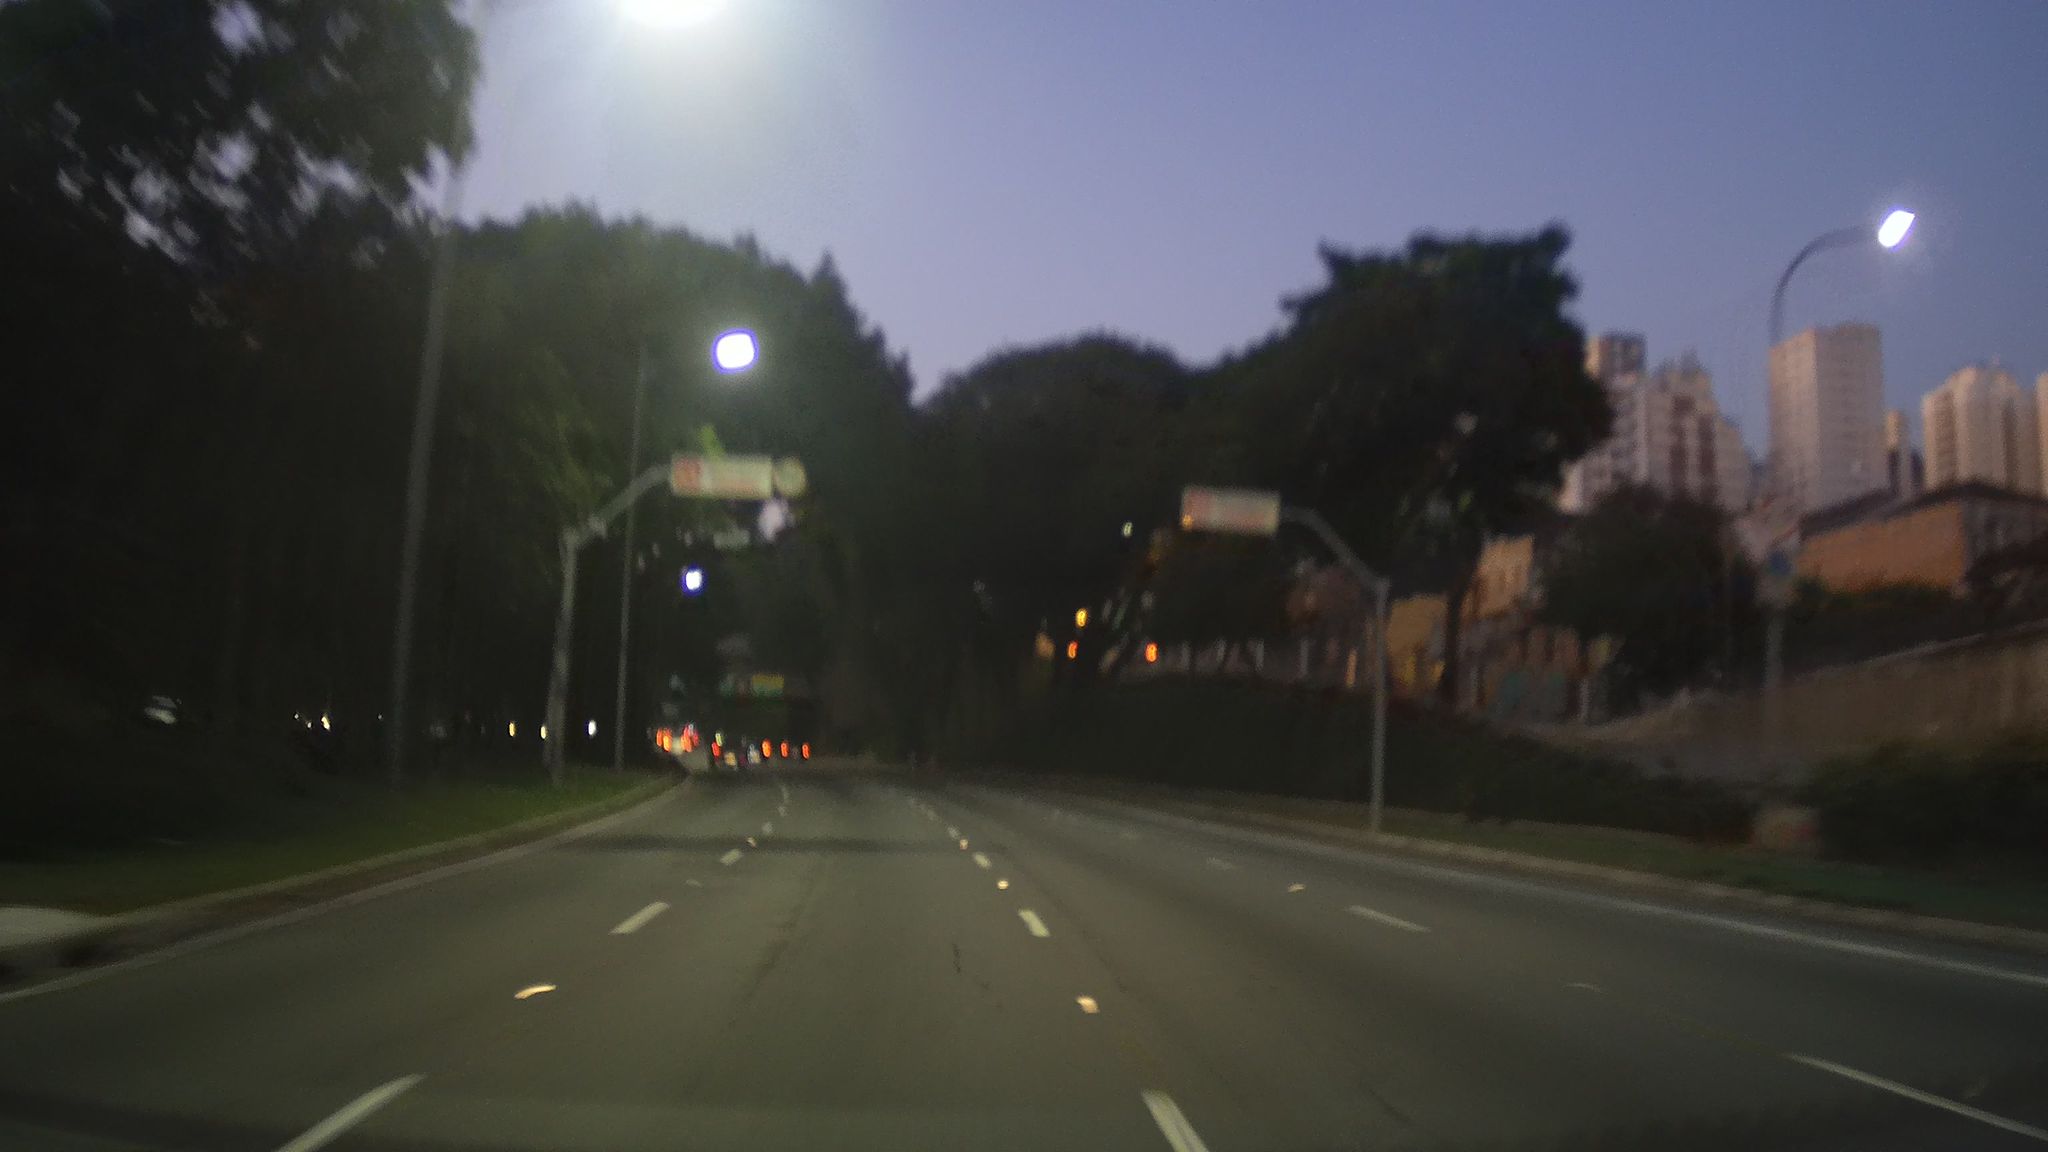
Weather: clear
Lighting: dusk/dawn
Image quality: slightly poor
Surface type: driving surface
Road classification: trunk
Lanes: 4, 5
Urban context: urban centre
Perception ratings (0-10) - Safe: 1.36, Lively: 7.09, Beautiful: 8.17, Boring: 4.96, Depressing: 3.92, Wealthy: 5